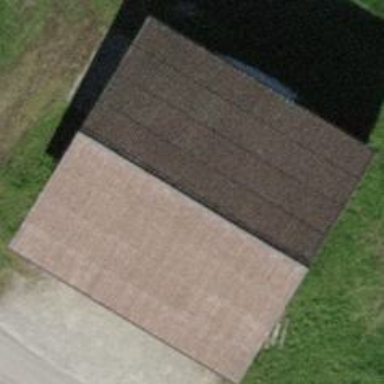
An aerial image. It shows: Barn.